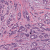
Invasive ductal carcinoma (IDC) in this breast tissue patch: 1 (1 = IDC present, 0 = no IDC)